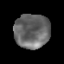
Tissue: lung
Cell type: Myeloid cells
Senescence score: 0.2352
Nuclear area (px): 1199
Mean DAPI intensity: 103.827